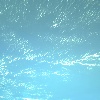
Label: water